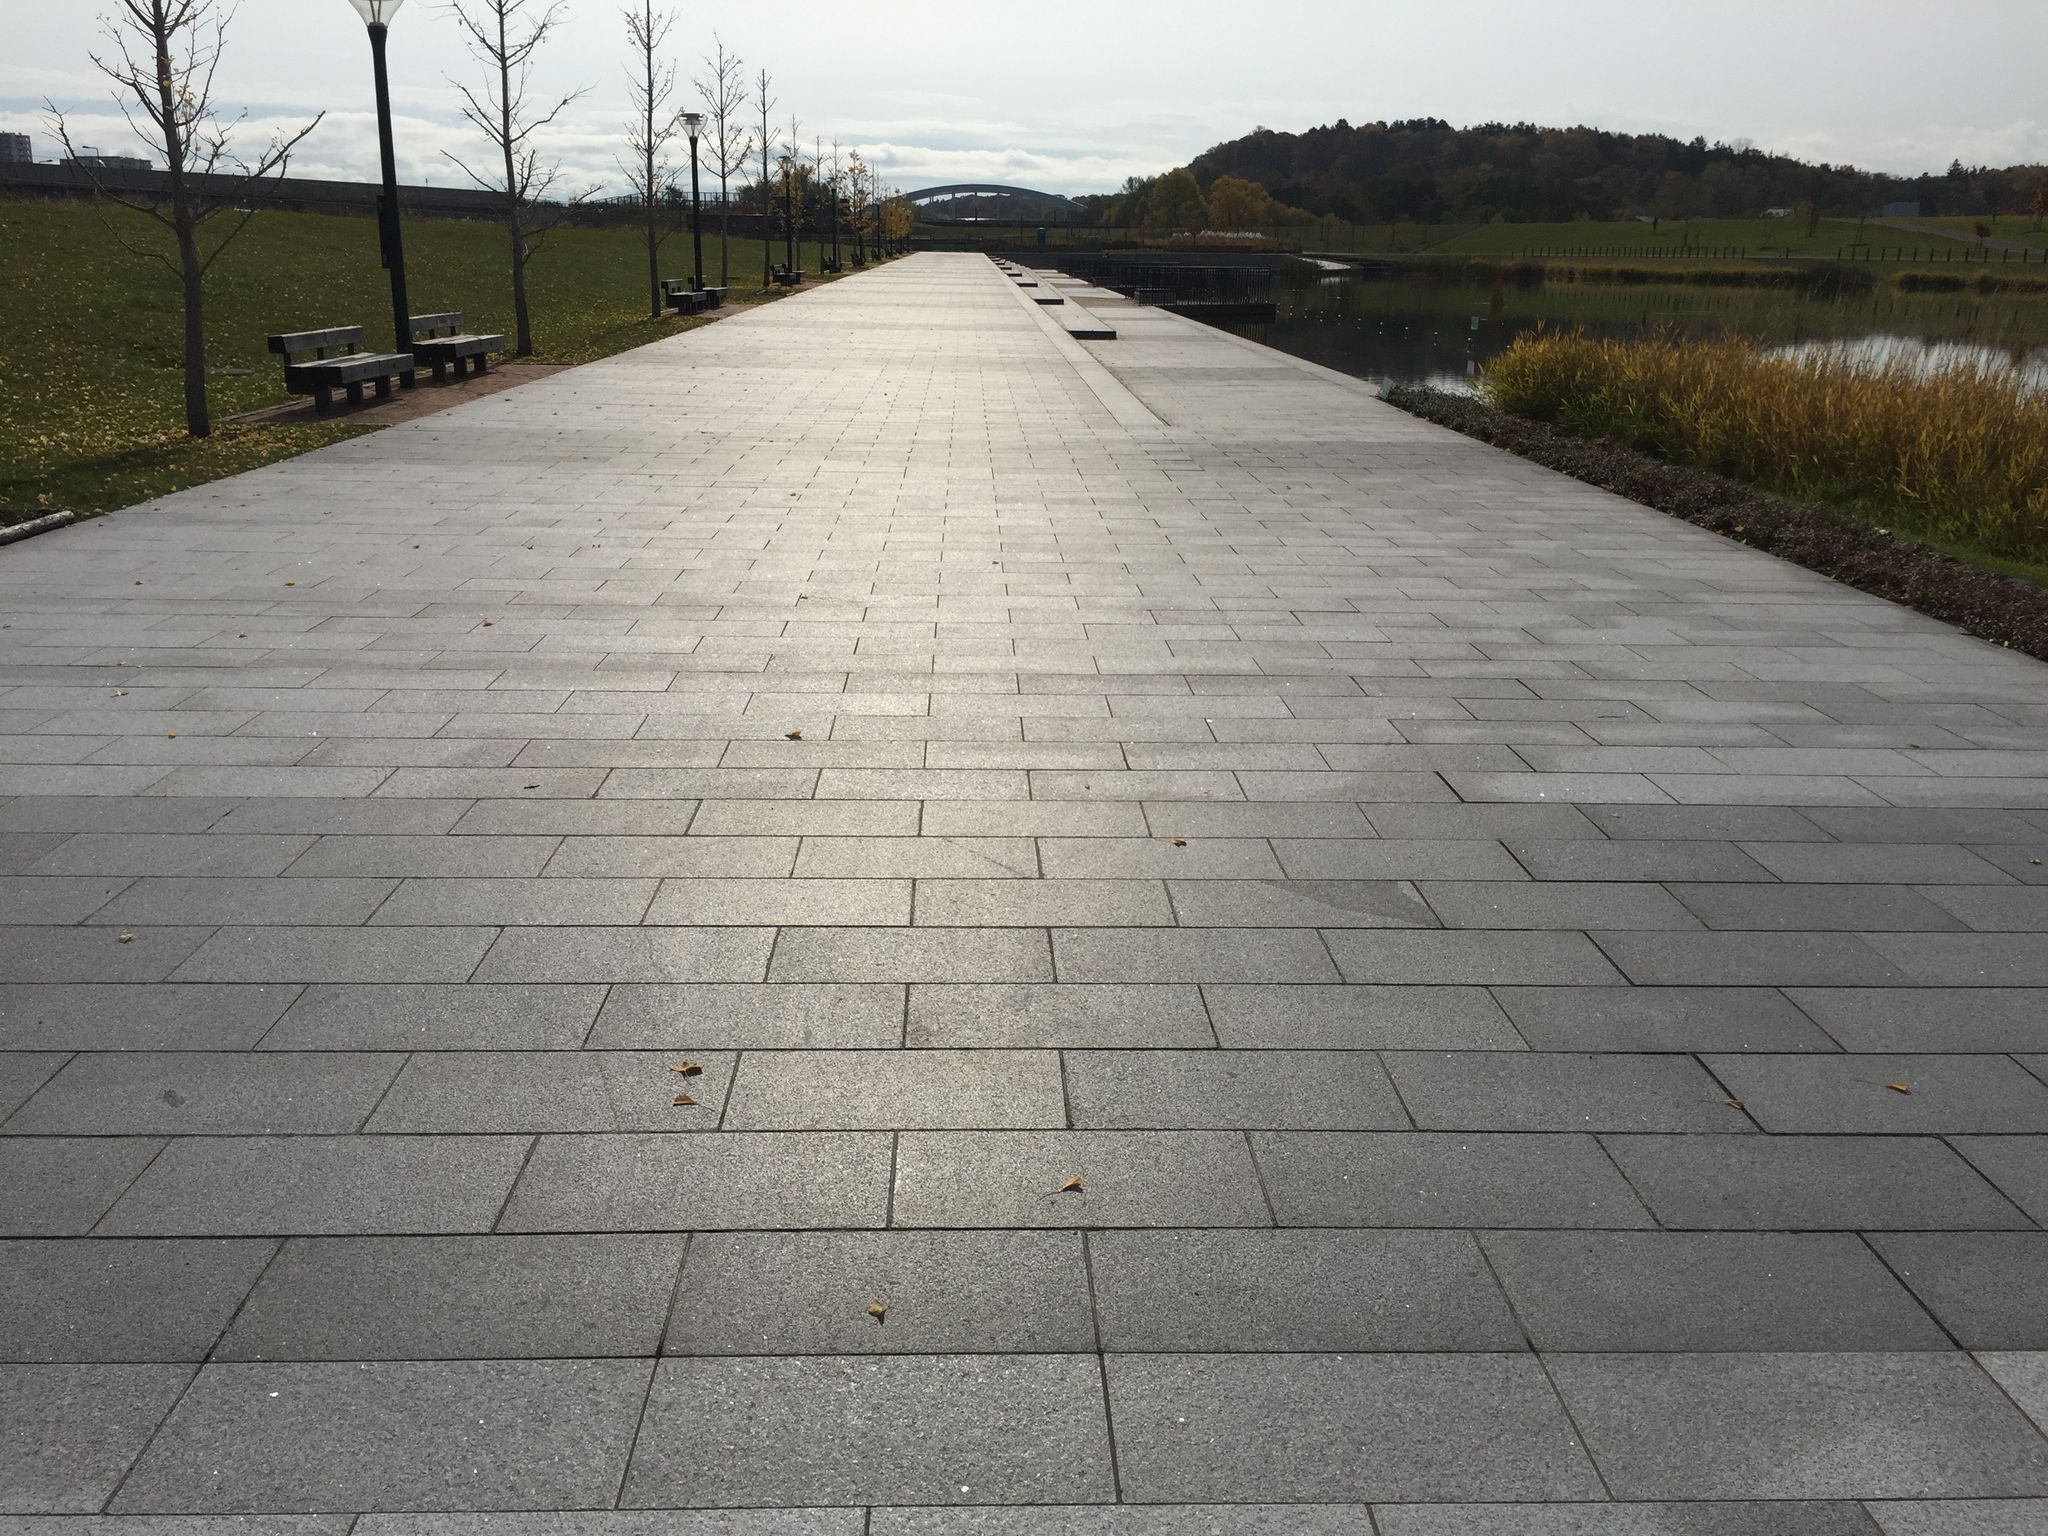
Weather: cloudy
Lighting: day
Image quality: good
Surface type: walking surface
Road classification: pedestrian, footway, path
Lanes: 1.0
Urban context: urban centre
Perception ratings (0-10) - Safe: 9.6, Lively: 2.82, Beautiful: 9.73, Boring: 3.37, Depressing: 3.57, Wealthy: 5.26